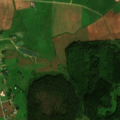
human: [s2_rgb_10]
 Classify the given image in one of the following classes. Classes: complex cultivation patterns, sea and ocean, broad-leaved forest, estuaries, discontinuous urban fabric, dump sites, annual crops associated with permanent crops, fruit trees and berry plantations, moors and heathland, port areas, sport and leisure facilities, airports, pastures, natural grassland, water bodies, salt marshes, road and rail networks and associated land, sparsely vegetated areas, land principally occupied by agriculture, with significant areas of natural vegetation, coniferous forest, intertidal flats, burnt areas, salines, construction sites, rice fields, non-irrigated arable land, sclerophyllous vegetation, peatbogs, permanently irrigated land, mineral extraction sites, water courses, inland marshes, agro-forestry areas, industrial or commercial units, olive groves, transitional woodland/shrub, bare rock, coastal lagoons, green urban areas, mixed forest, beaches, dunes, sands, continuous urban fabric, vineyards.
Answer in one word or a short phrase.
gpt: discontinuous urban fabric, non-irrigated arable land, pastures, broad-leaved forest